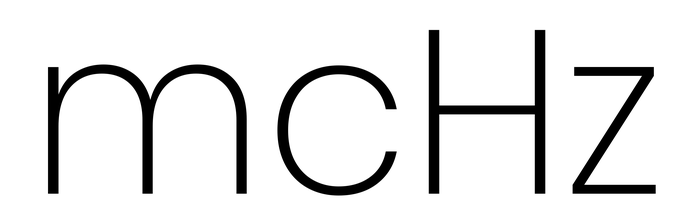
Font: Poppins-ExtraLight